【题型】填空题　【知识点】平面几何　【难度】easy
如图, 在矩形 $ABCD$ 中, $E$ 为 $AD$ 上的点, $AE = AB$, $BE = DE$, 则 $\tan \angle BDE = $ \underline{\hspace{2cm}}。

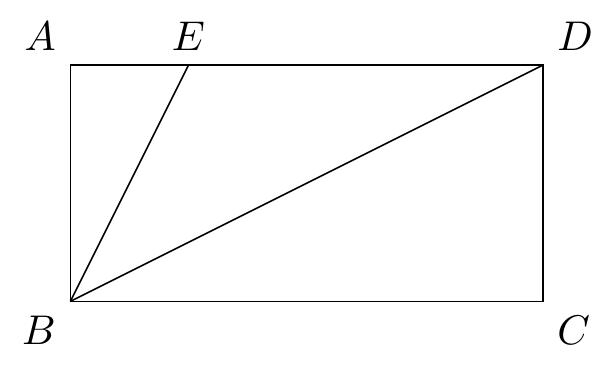
【解答】
解：设 $AB = 1$,

$\because$ 在矩形 $ABCD$ 中, $E$ 为 $AD$ 上的点, $AE = AB$, $BE = DE$,

$\therefore ED = BE = \sqrt{AE^2 + AB^2} = \sqrt{2}$,

$\therefore AD = AE + ED = 1 + \sqrt{2}$,

$\therefore \tan \angle BDE = \frac{AB}{AD} = \frac{1}{1 + \sqrt{2}} = \sqrt{2} - 1$。

故答案为：$\sqrt{2} - 1$。